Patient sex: M
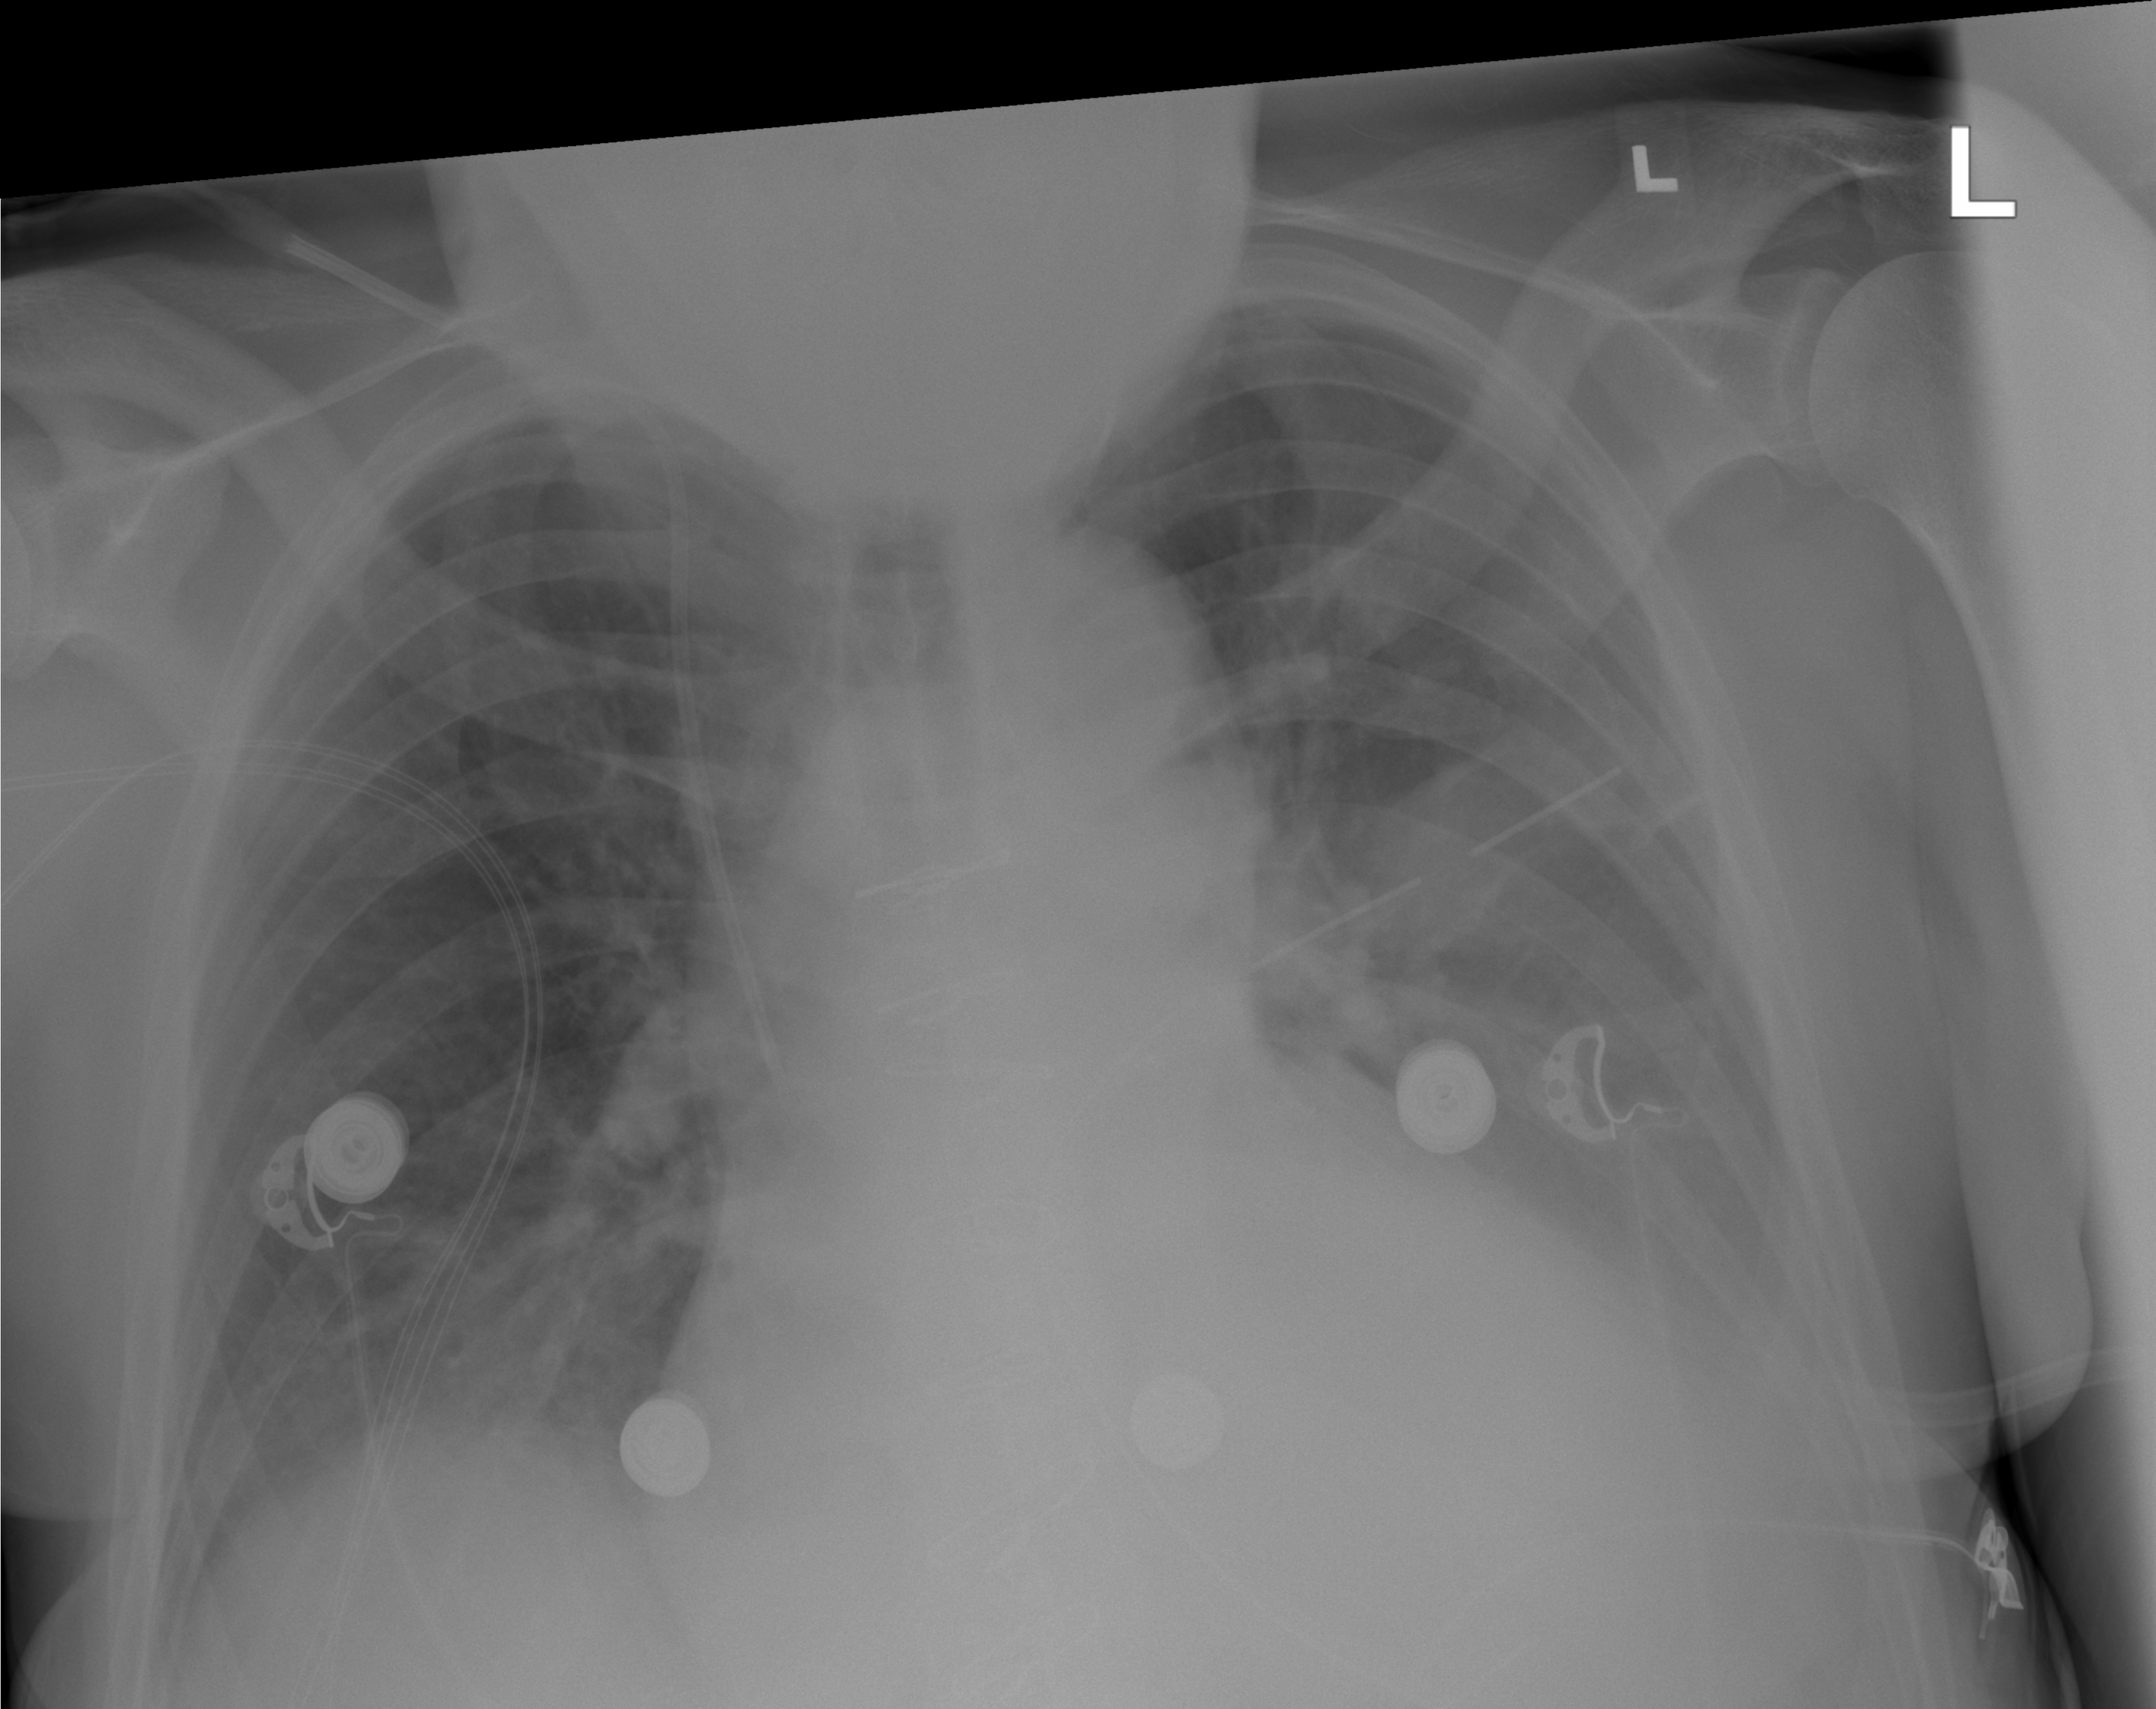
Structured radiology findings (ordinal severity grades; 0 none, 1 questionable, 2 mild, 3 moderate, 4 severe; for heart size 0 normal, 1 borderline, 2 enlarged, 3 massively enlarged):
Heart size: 2
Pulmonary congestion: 2
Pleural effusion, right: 0
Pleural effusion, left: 2
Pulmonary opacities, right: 0
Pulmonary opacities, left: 0
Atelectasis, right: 2
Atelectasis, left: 2